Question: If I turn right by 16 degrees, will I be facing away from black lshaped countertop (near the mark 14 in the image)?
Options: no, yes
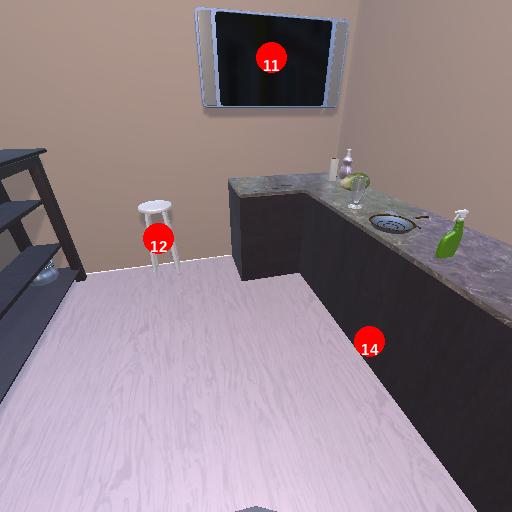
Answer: no